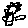
Label: flower